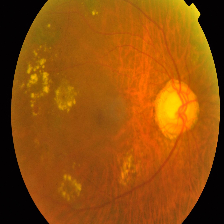
Diabetic retinopathy grade: Proliferative DR